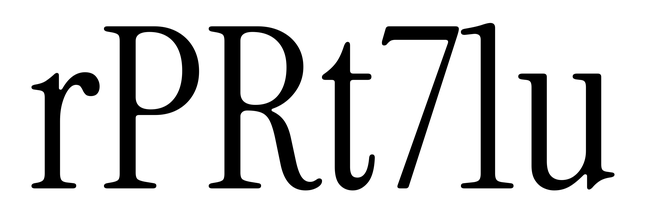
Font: InstrumentSerif-Regular